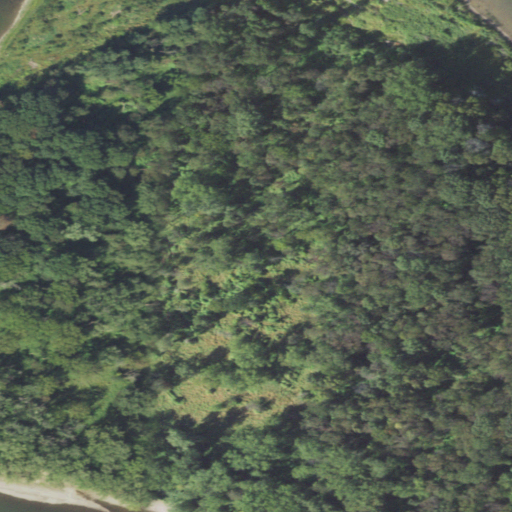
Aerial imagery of island in Pennsylvania named Scovell Island containing deciduous forest, open water, mixed forest, herbaceous wetlands, and woody wetlands